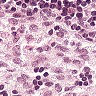
Metastatic tissue present: no